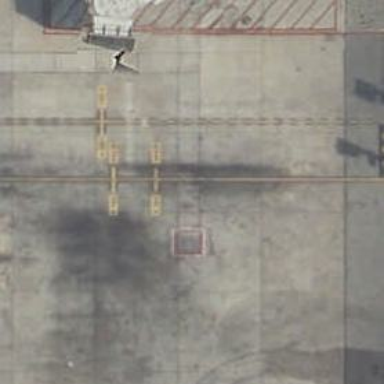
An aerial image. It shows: Airport parking position.